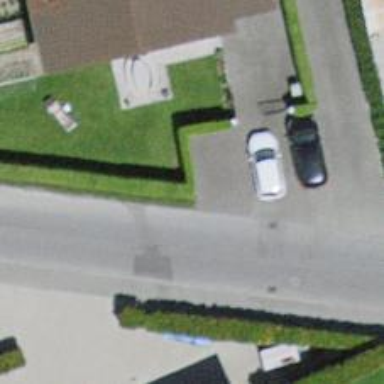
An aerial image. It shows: Hedge acting as barrier.